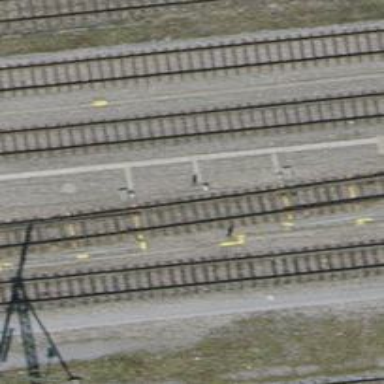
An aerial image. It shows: Railway track with contact line for electrification.